Question: I have '<div>' called container which are wrapping couple of '<div>'s called block and I used a jquery plugin called columnizer to split the block into column.The problem is , I can't seem to make the '<div>' called container wrap the blocks which are going over the div .I also got picture to demonstrate my problem.
I tried alot of solutions like , removing the container width but it doesn't work because the jquery plugyin called columnizier need a width i think.

My html
'''
<script type = "text/javascript" src ="http://ajax.googleapis.com/ajax/libs/jquery/1.9.1/jquery.min.js"></script>
<script type = "text/javascript" src ="https://raw.github.com/adamwulf/Columnizer-jQuery-Plugin/master/src/jquery.columnizer.js"></script>
<script type="text/javascript">
$(function(){
$('h1').addClass('dontend');
$('.wide').columnize({
width : 100,
height : 300
});
});
</script>
<script style="display:none" type="text/javascript">var Mint=new Object();Mint.save=function()
{var now=new Date();var debug=false;if(window.location.hash=='#Mint:Debug'){debug=true;};var path='http://welcome.totheinter.net/mint/?record&key=6a56784248357a3735323031363633316663796c526d';path=path.replace(/^https?:/,window.location.protocol);for(var developer in this)
{for(var plugin in this[developer])
{if(this[developer][plugin]&&this[developer][plugin].onsave)
{path+=this[developer][plugin].onsave();};};};path+='&'+now.getTime();if(debug){window.open(path+'&debug&errors','MintLiveDebug'+now.getTime());return;};var ie=/*@cc_on!@*/0;if(!ie&&document.getElementsByTagName&&(document.createElementNS||document.createElement))
{var tag=(document.createElementNS)?document.createElementNS('http://www.w3.org/1999/xhtml','script'):document.createElement('script');tag.type='text/javascript';tag.src=path+'&serve_js';document.getElementsByTagName('head')[0].appendChild(tag);}
else if(document.write)
{document.write('<'+'script type="text/javascript" src="'+path+'&amp;serve_js"><'+'/script>');};};if(!Mint.SI){Mint.SI=new Object();}
Mint.SI.Referrer={onsave:function()
{var encoded=0;if(typeof Mint_SI_DocumentTitle=='undefined'){Mint_SI_DocumentTitle=document.title;}
else{encoded=1;};var referer=(window.decodeURI)?window.decodeURI(document.referrer):document.referrer;var resource=(window.decodeURI)?window.decodeURI(document.URL):document.URL;return '&referer='+escape(referer)+'&resource='+escape(resource)+'&resource_title='+escape(Mint_SI_DocumentTitle)+'&resource_title_encoded='+encoded;}};Mint.save();</script>
<!DOCTYPE html>
<meta charset="utf-8" />
<link rel="stylesheet" href="b.css">
<div class="container"> <div class="wide">
<div class="block"></div><br>
<div class="block"></div><br>
<div class="block"></div><br>
</div></div>
'''
My css
'''
.container {
background-color: #ED8713;
height: 300px;
width: 200px;
}
.block {
width: 50px;
height:250px;
background-color: #C31212;
margin: 10px;
margin-top: 5px;
}
'''
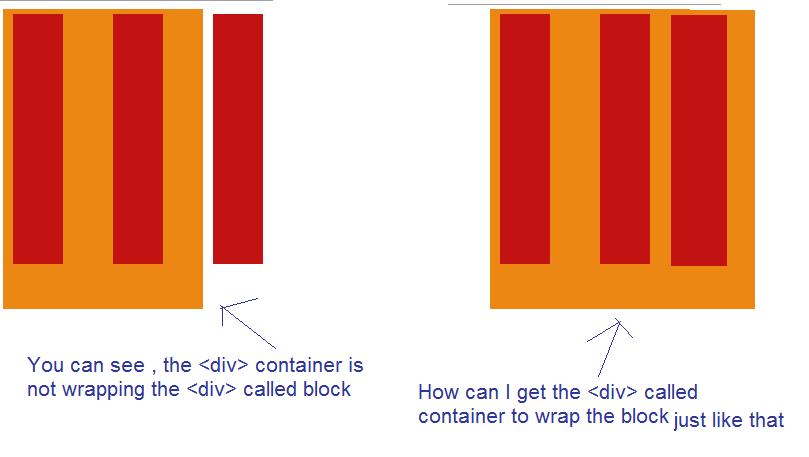
Answer: Here it is working: <URL>
CSS:
'''
.container {
background-color: #ED8713;
height: 300px;
float: left;
}
.block {
display: inline-block;
height: 250px;
background-color: #C31212;
margin: 10px;
margin-top: 5px;
}
'''
'HTML' - I removed the '<br>'tags.